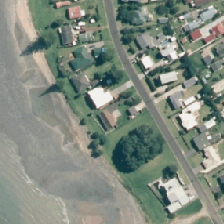
Land cover: urban_build_up